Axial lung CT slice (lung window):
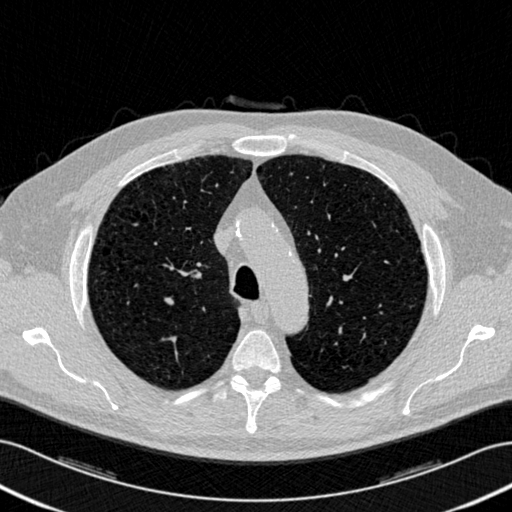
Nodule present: yes
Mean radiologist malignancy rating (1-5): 3